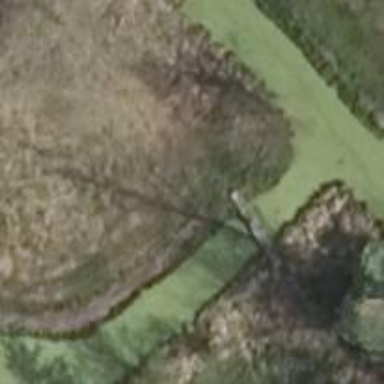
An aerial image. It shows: Weir in waterway.